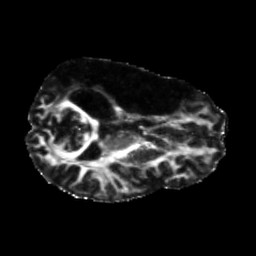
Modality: FA
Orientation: axial
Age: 40
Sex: male
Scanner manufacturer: siemens
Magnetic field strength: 3 T
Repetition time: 5.25 s
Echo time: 0.08 s